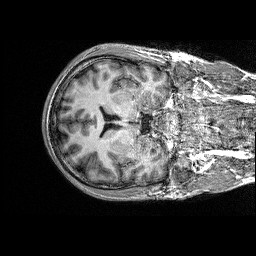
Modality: T1w
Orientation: axial